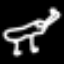
Label: frog